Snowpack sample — Buffalo Mountain, Silverthorne, Colorado, USA (2/22/26, 2:02 PM MST)
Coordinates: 39.622, -106.113
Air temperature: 33 °F
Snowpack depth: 63 cm
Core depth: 40 cm
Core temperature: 26.6 °F
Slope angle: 11°, slope face: 116°
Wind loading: low
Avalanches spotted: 0
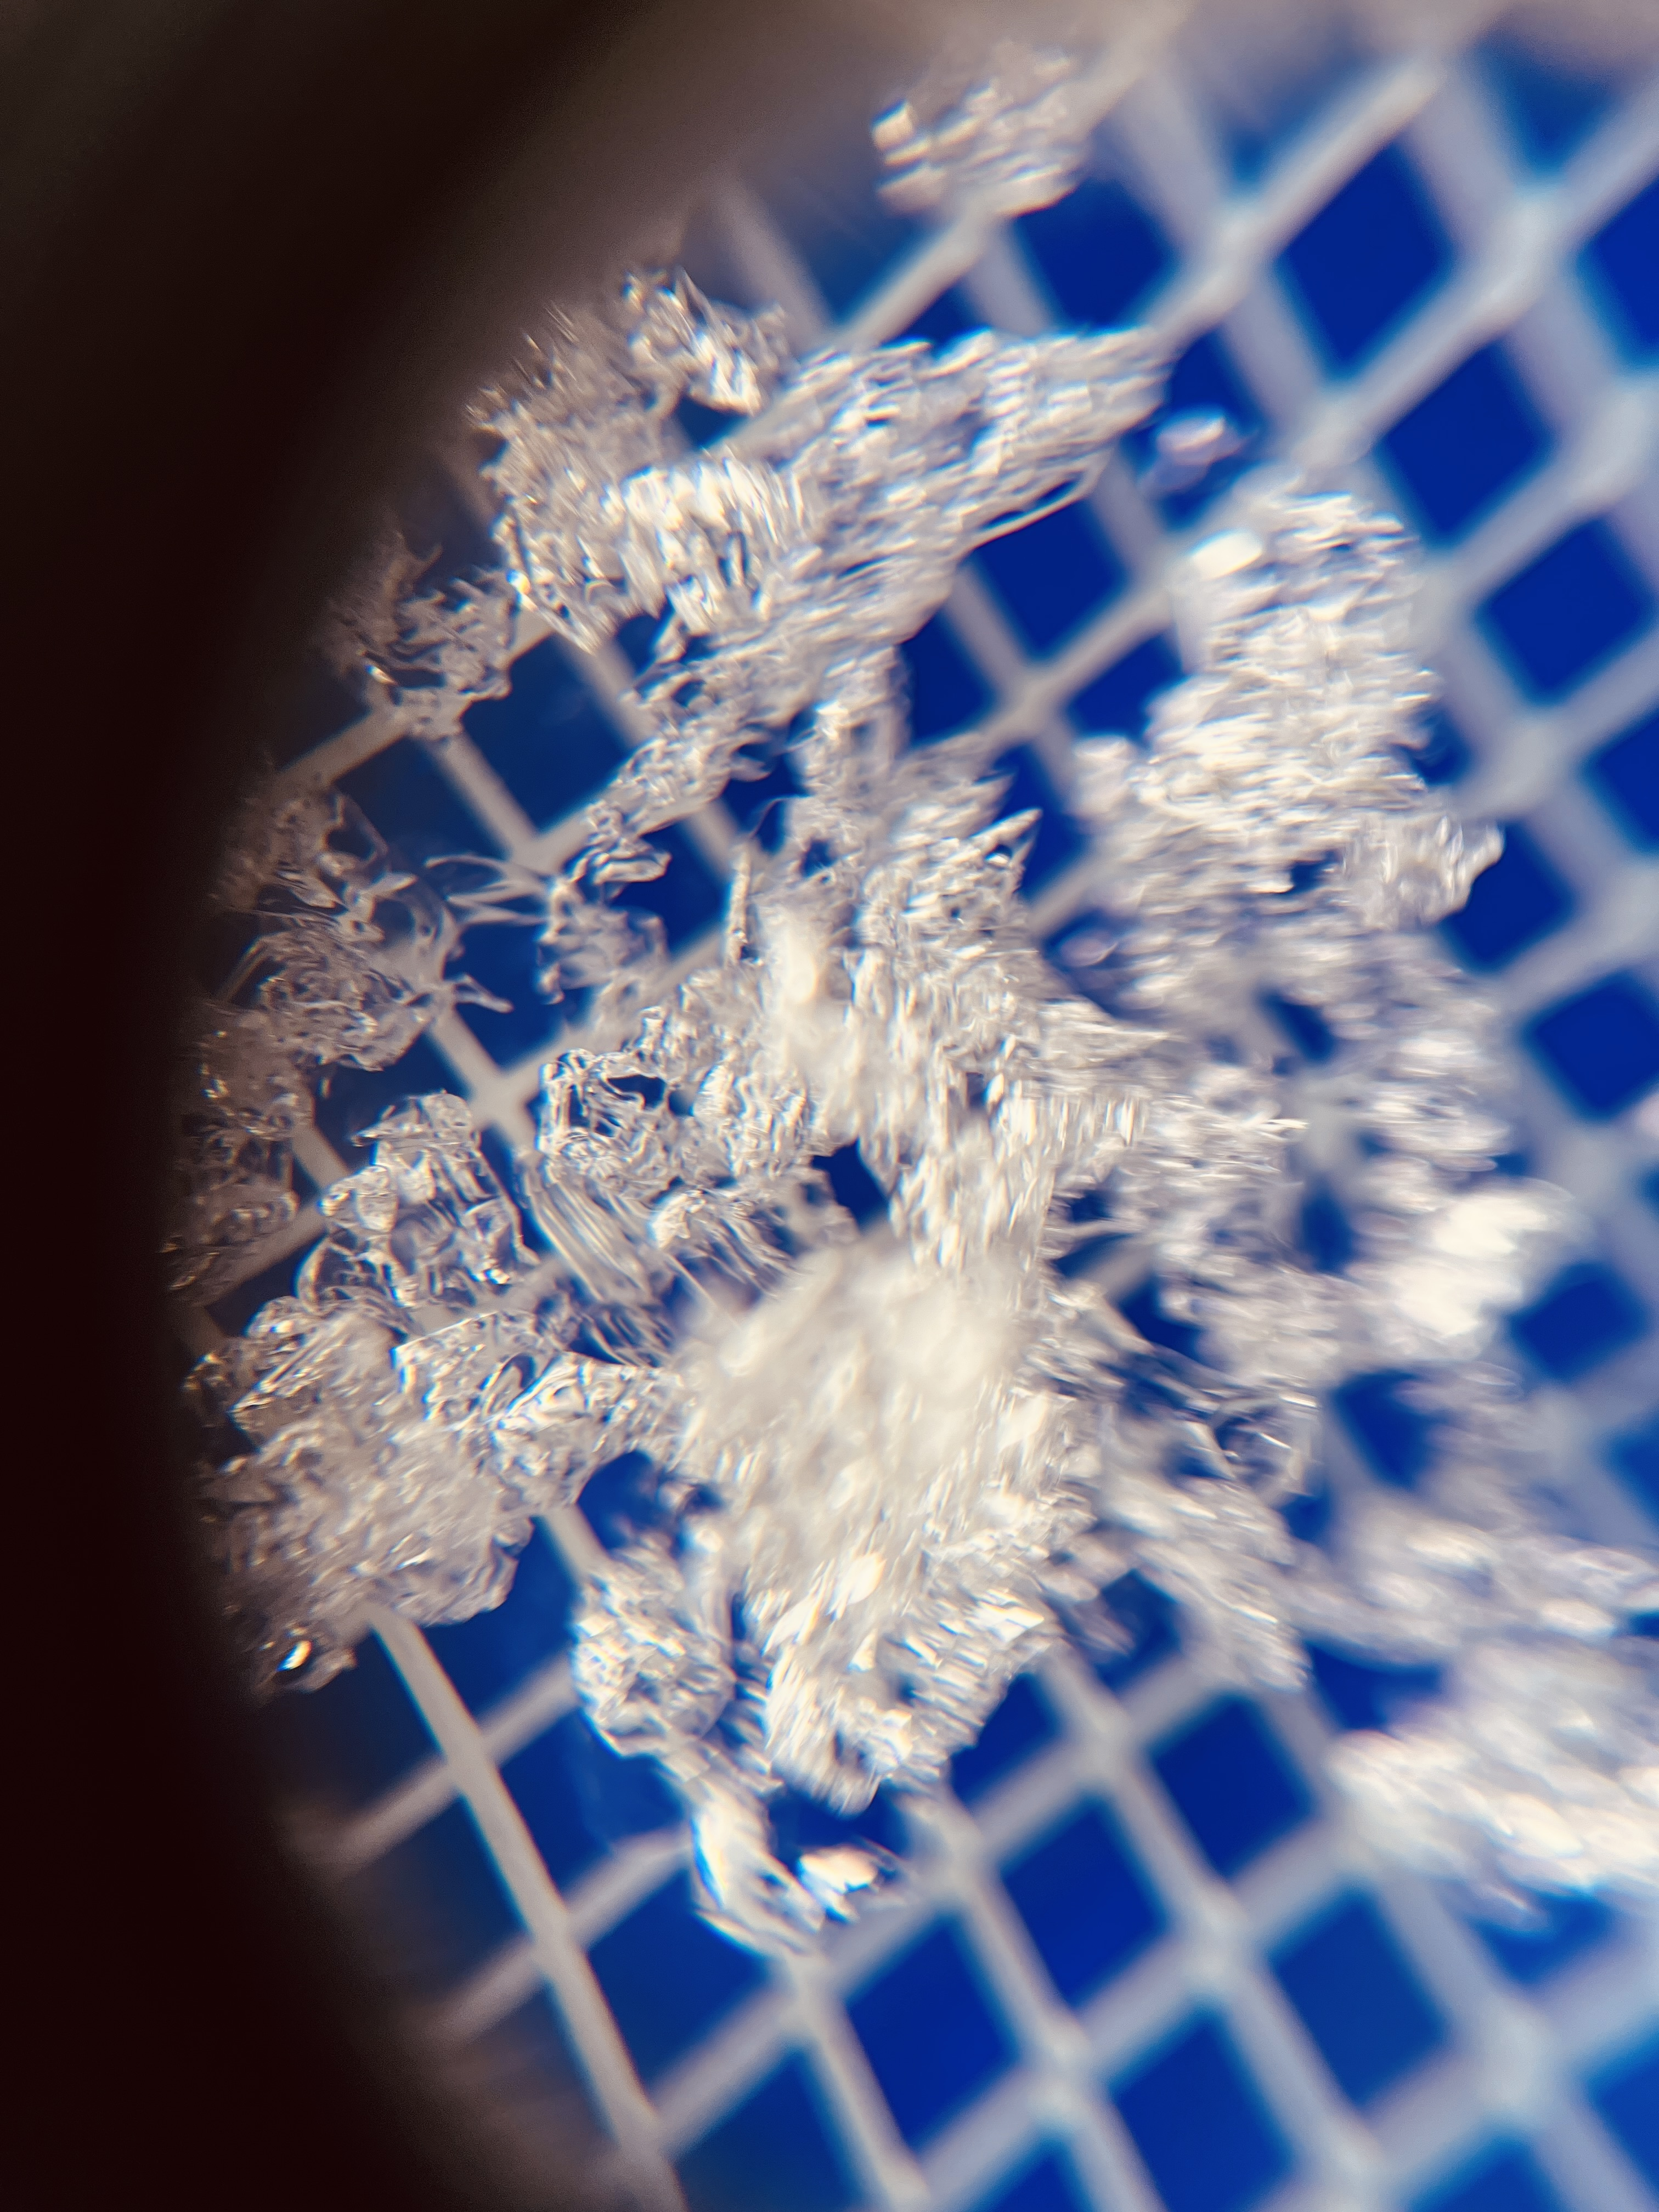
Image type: magnified_profile
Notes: In a firebreak similar to site 1, minimal wind loading with no spotted avalanches (not many faces in view though)